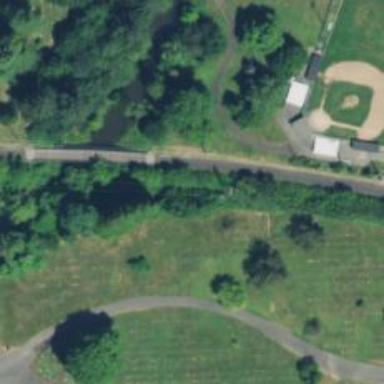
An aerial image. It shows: Path leading to bridge.